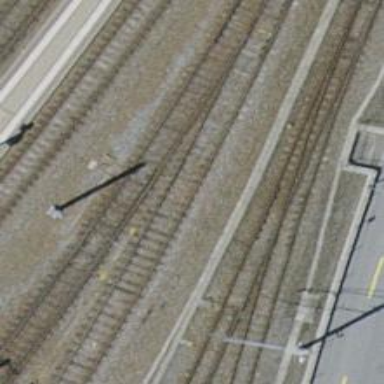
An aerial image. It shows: Rail siding with electrified contact lines for trains.